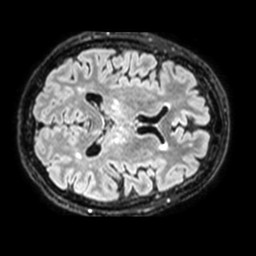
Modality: FLAIR
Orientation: axial
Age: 63
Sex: female
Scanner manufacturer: philips
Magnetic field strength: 1.5 T
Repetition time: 4.8 s
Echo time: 0.3364 s